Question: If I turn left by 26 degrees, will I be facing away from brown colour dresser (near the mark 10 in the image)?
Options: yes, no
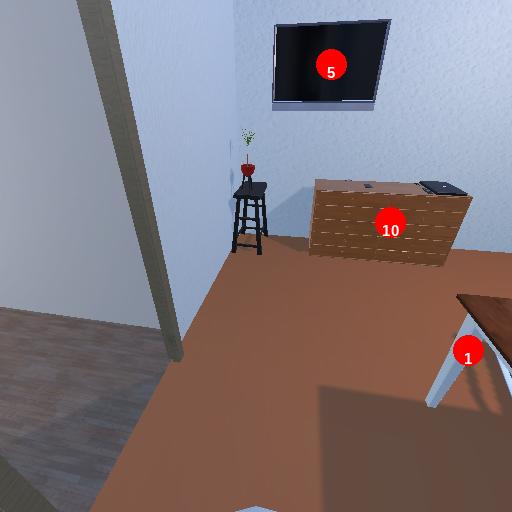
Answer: yes